Field crop: tomato
Growth stage: 1
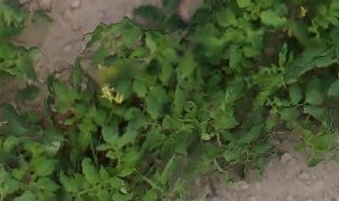
Species: tomato